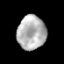
Tissue: prostate
Cell type: T cells
Senescence score: 0.2044
Nuclear area (px): 948
Mean DAPI intensity: 178.769